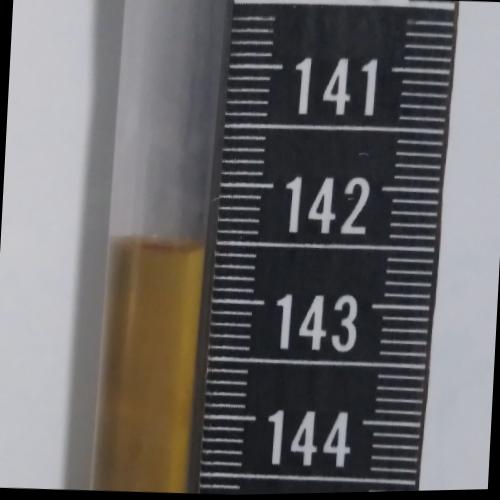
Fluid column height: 142.6 cm